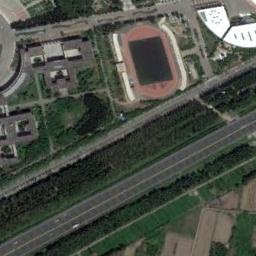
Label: ground_track_field